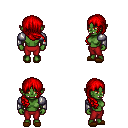
a pixel art fantasy rpg character, female body template, orc, green skin, steel arm armor, red pants, red right-swept hairstyle, brown slippers, four views (front, back, left, right), 2x2 character sprite sheet, small pixel art, hard edges, no anti-aliasing